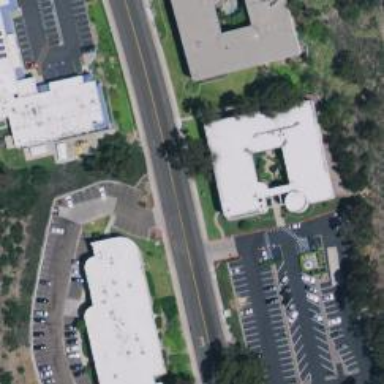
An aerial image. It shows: Office building.